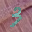
Label: 3